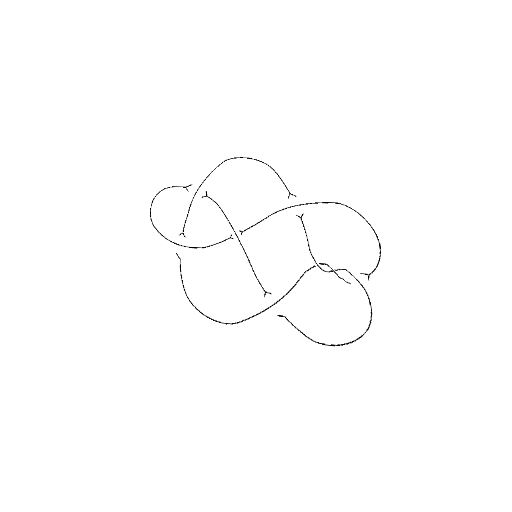
Crossing number: 8